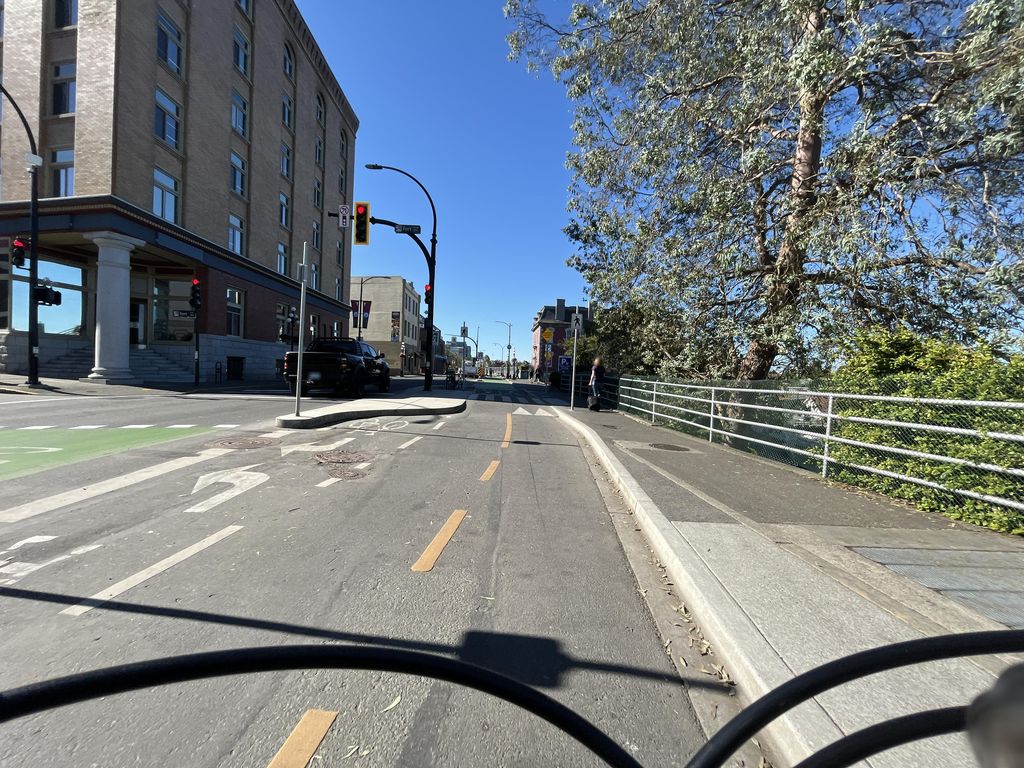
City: victoria